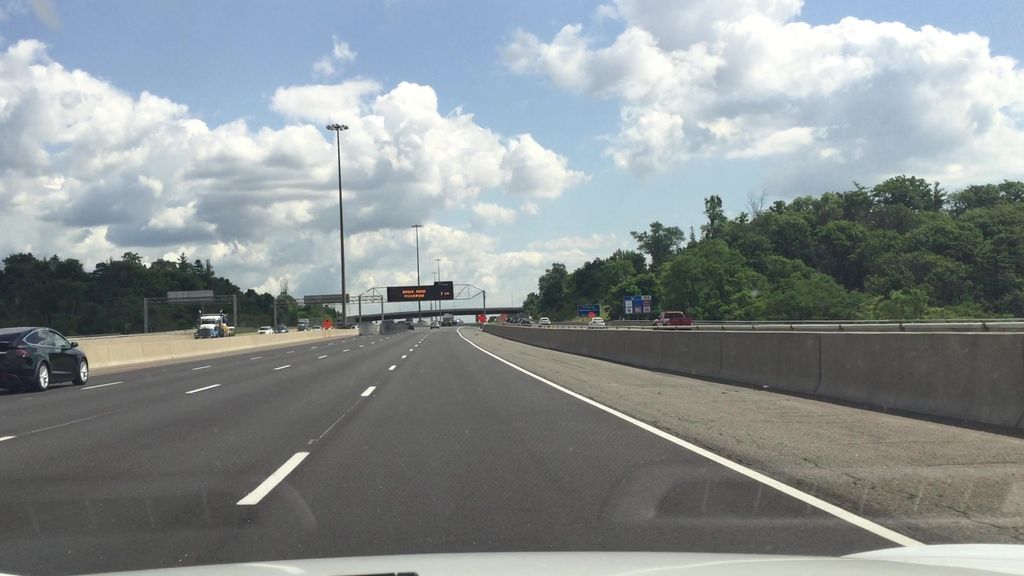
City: toronto